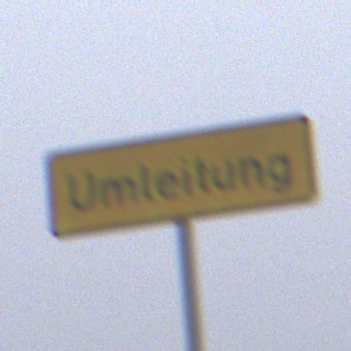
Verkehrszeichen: Umleitungsankuendigung
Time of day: MorningAfternoon
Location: Outdoor (RoadRail)
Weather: Overcast
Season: NotSpecified
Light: Natural